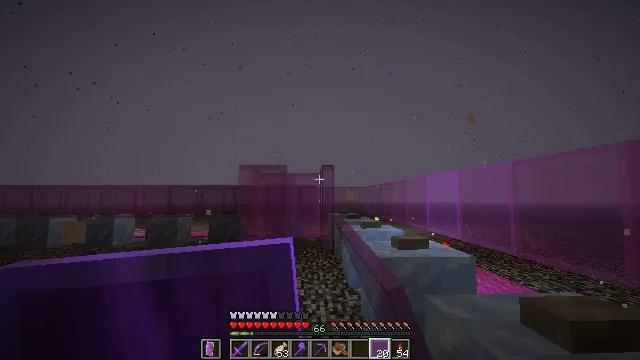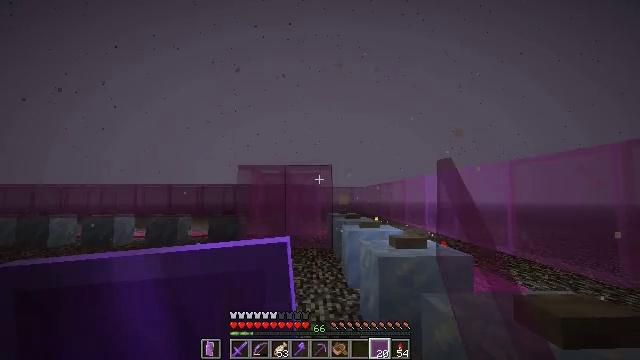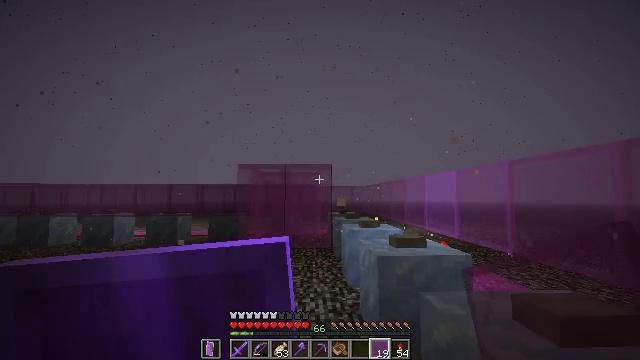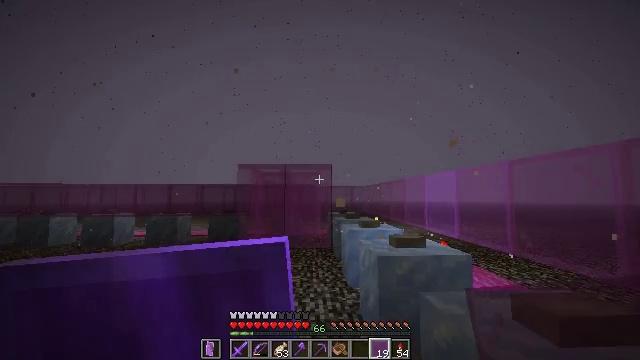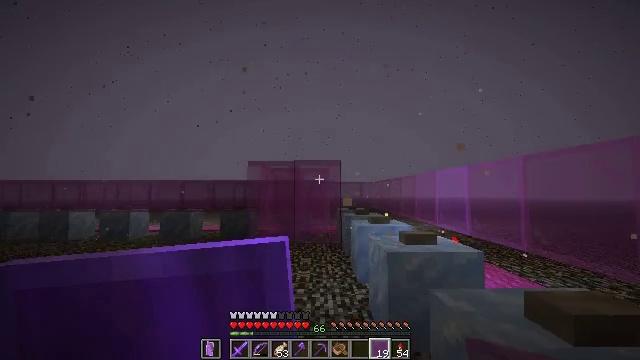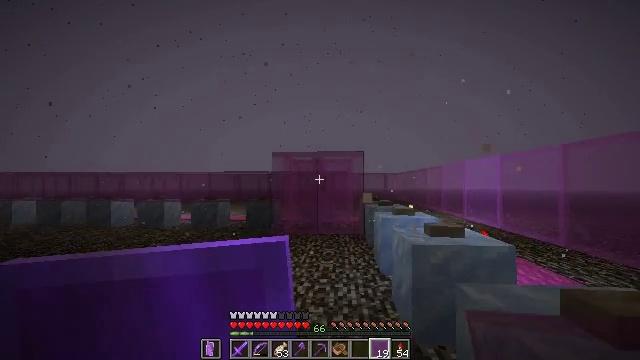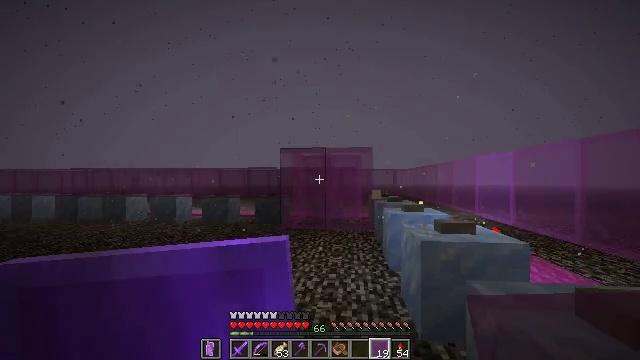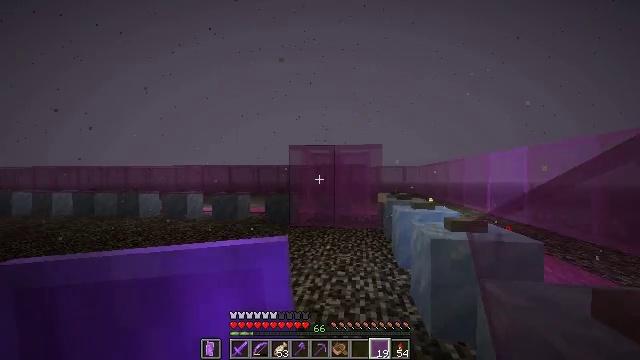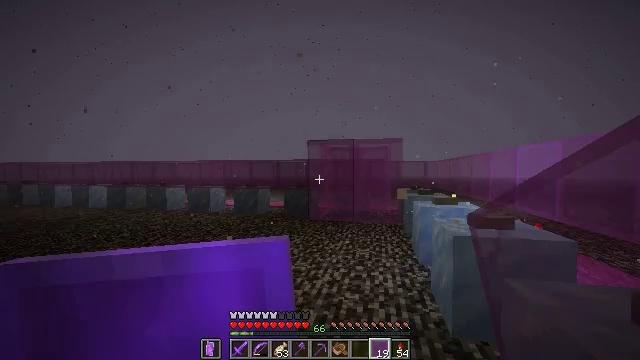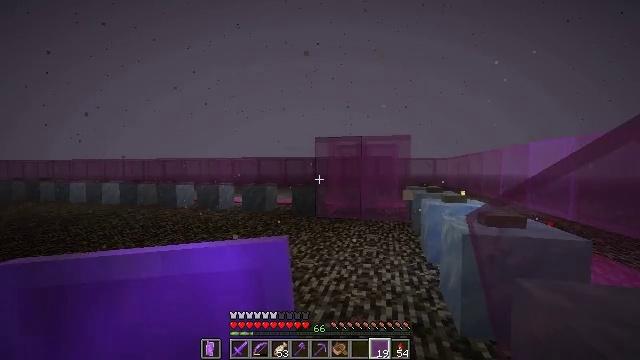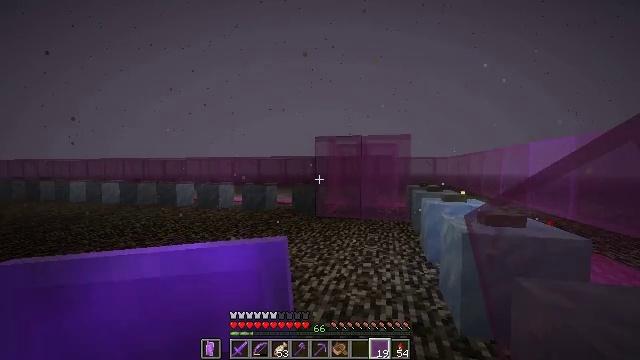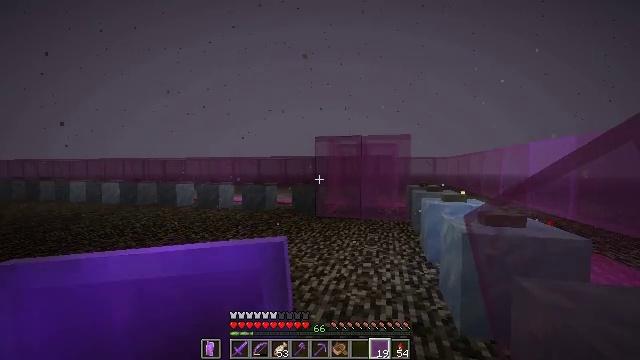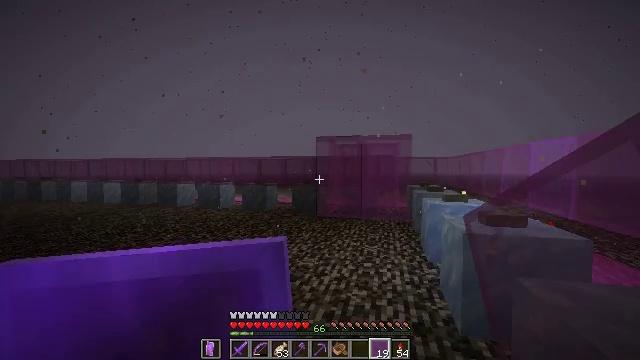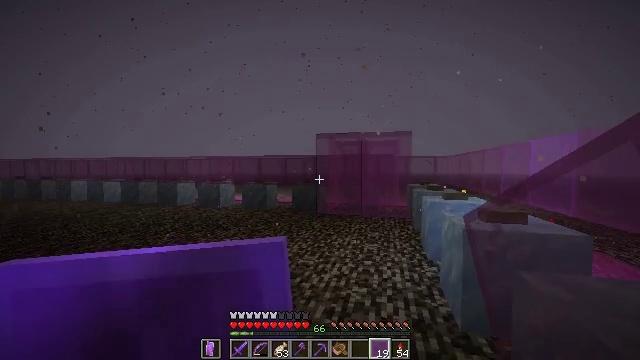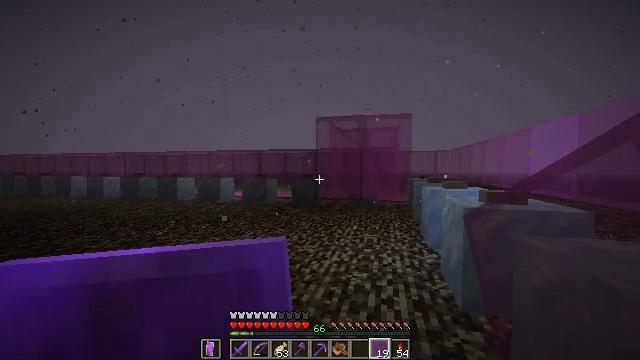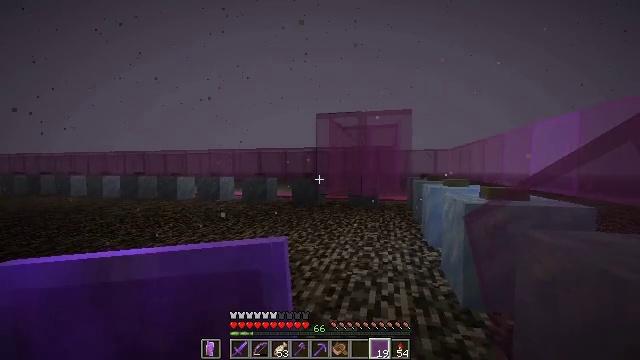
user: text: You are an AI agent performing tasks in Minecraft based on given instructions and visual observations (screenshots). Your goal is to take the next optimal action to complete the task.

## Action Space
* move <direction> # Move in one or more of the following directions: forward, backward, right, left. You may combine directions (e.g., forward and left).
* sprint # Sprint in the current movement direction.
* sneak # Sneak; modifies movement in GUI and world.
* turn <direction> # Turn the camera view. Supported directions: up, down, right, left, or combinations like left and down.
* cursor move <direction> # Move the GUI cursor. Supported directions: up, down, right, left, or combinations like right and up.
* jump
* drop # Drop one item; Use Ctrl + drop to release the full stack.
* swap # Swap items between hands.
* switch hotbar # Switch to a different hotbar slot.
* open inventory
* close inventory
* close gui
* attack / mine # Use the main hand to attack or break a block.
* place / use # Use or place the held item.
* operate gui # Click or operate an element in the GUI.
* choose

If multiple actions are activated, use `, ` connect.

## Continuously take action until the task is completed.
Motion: motion action
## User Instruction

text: Break the magenta stained glass pane.
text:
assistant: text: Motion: no_op
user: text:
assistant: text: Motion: no_op
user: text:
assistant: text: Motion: no_op
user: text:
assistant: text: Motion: turn left
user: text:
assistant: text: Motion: turn left and down
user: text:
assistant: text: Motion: turn left
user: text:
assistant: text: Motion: turn left
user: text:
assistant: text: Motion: turn left and down
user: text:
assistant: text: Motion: turn left
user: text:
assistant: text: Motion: no_op
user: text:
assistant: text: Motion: no_op
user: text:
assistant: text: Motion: sneak
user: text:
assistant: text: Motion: sneak
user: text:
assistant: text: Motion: sneak
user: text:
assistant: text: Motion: move forward, sneak
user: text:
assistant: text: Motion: move forward, sneak
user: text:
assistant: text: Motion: move forward, sneak
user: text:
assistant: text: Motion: move forward, sneak
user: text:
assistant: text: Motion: move forward, sneak
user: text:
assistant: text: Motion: move forward, sneak
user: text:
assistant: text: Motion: move forward, sneak
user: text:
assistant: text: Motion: move forward, sneak
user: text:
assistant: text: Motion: move forward, sneak
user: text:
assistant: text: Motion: move forward, sneak
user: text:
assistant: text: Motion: move forward, sneak
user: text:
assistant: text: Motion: move forward, sneak, turn right
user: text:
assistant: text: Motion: move forward, sneak
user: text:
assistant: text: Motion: move forward, sneak, turn right
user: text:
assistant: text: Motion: move forward, sneak, turn right
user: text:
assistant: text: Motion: move forward, sneak, turn right and up